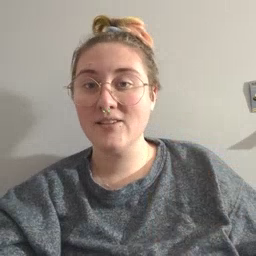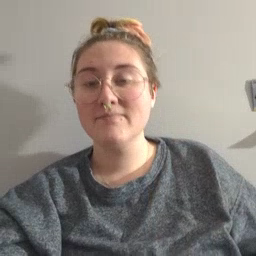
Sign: all